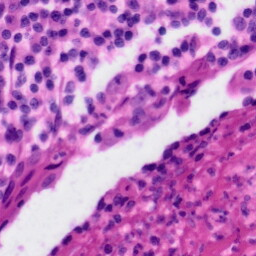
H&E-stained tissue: Tonsil